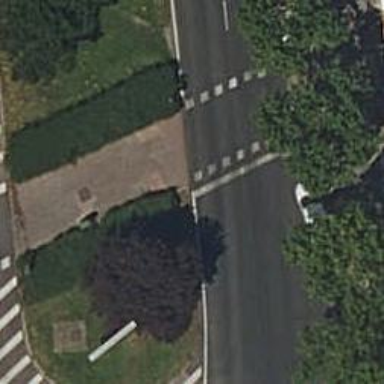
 there are traffic signals and zebra crossing."